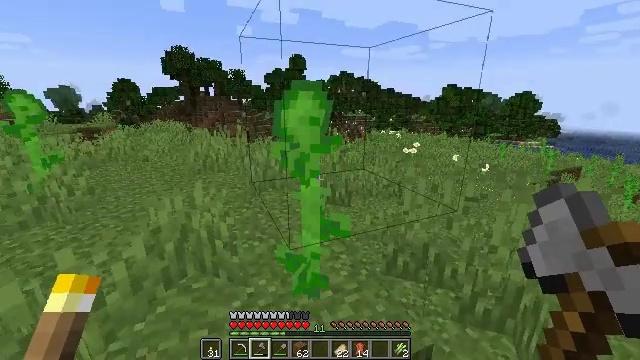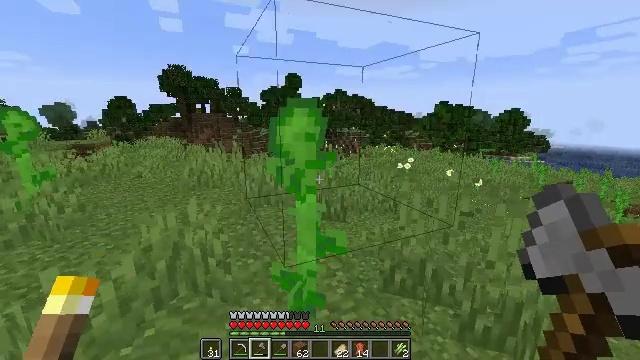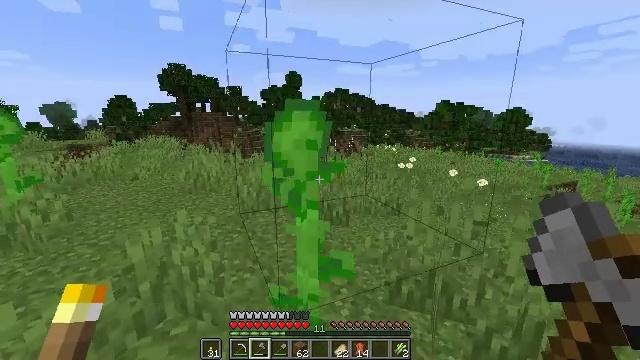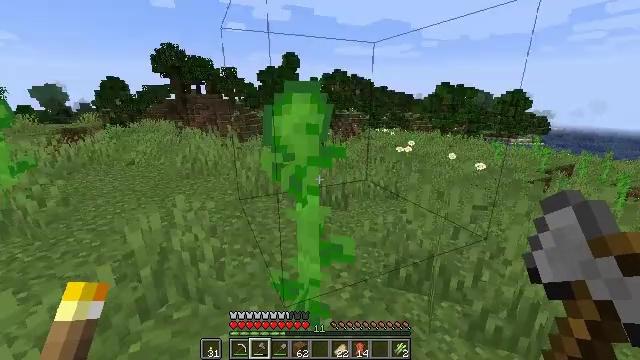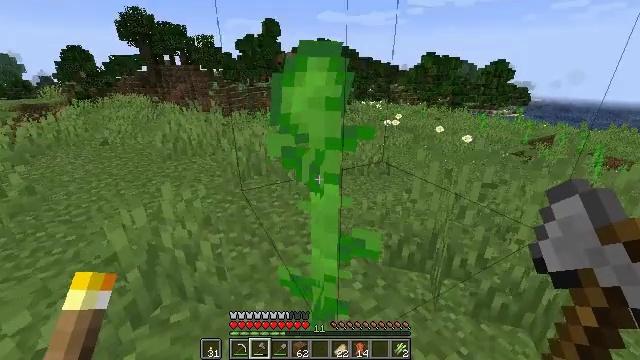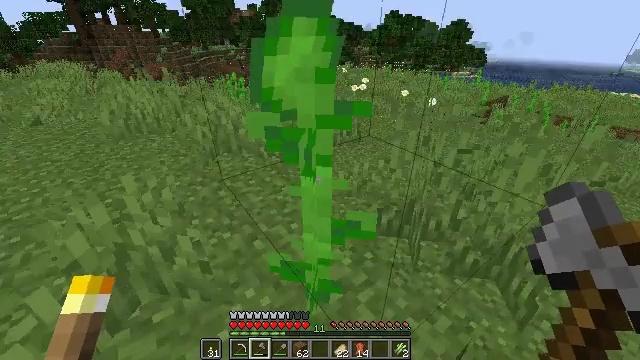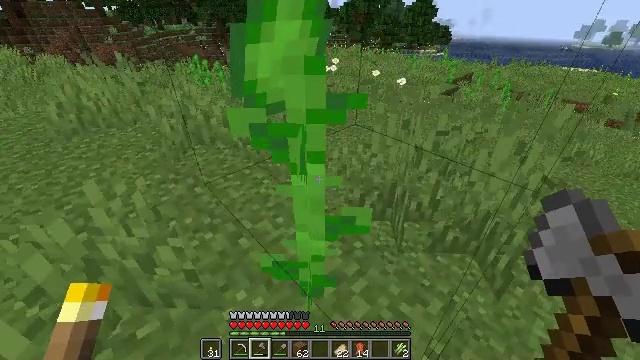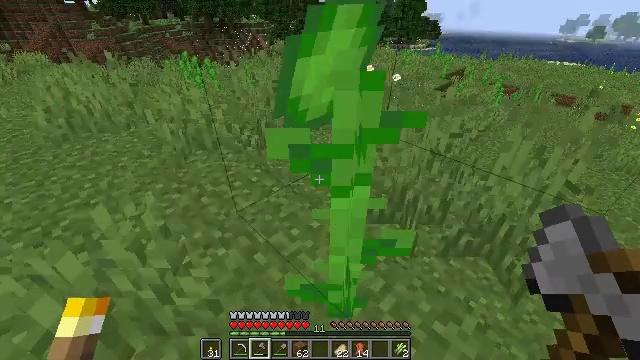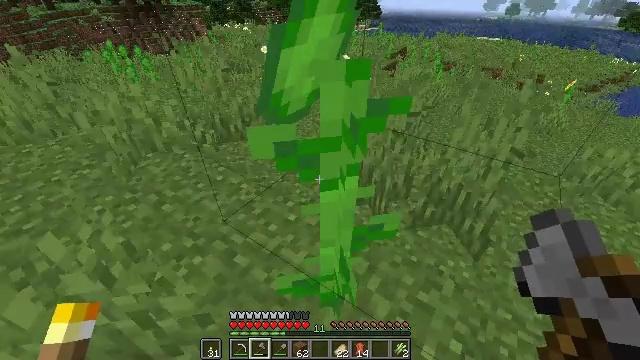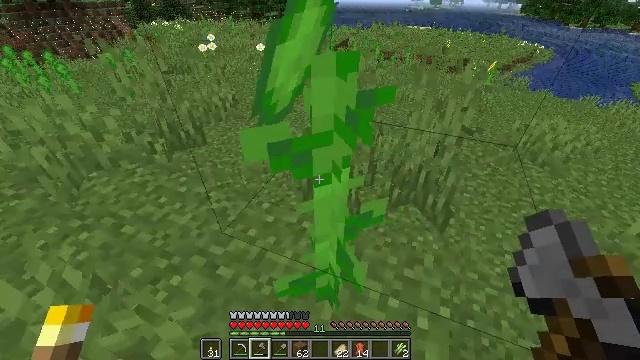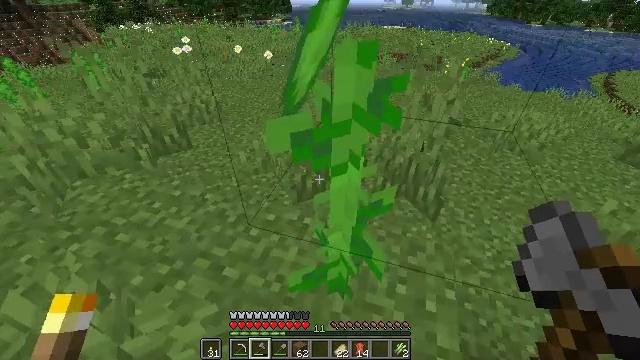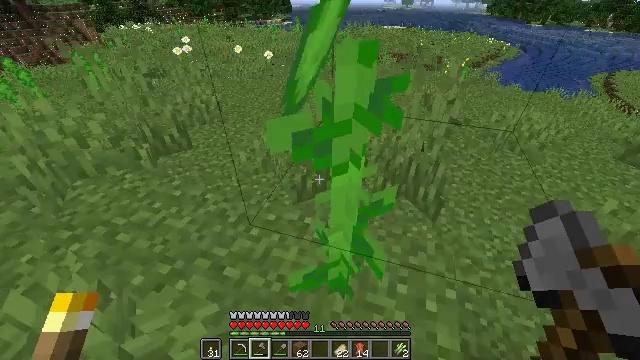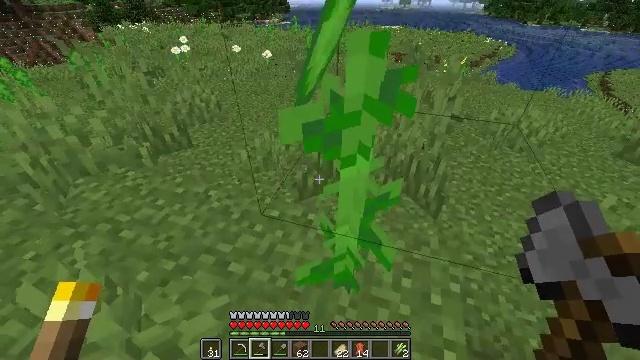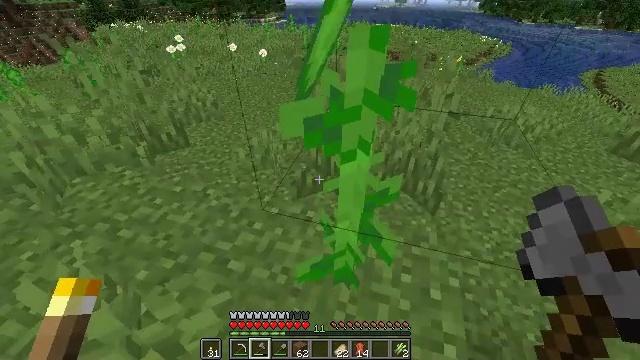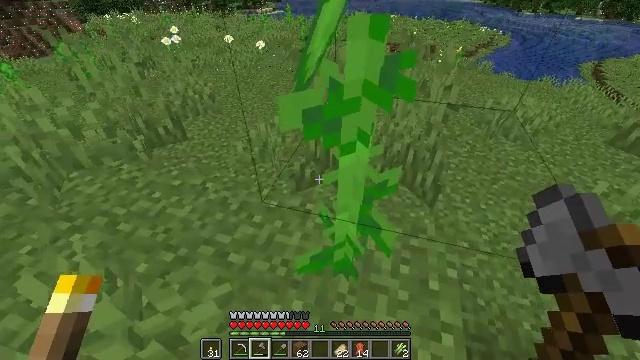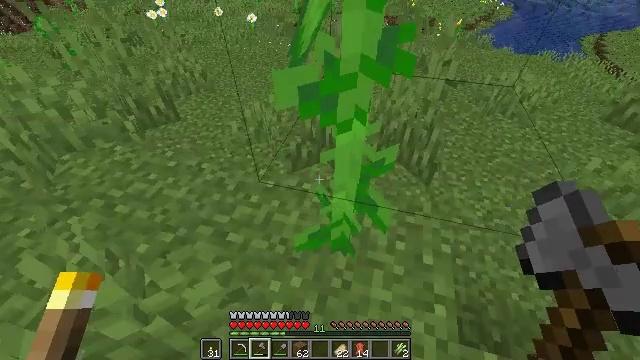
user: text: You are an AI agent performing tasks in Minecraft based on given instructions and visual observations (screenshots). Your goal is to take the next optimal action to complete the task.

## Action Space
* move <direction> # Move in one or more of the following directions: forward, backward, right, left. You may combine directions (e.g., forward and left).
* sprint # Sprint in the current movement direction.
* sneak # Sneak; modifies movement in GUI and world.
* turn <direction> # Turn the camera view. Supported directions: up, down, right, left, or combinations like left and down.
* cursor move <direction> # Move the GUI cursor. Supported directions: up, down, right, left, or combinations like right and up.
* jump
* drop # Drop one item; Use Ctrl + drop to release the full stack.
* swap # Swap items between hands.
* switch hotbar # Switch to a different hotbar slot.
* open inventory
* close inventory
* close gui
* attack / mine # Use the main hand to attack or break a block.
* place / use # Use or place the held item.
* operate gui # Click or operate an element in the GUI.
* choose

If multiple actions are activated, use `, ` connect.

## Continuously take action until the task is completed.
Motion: motion action
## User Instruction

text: Collect sunflower from the field.
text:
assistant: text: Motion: move forward, turn right and up
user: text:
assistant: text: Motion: move forward
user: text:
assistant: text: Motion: move forward and move left, turn down
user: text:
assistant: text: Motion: move forward and move left, turn right and down
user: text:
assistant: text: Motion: move forward and move left, turn right and down
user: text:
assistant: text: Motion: move forward and move left, turn right and down
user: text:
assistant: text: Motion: move left, turn right
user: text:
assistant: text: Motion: move left, turn right and down
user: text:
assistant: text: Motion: turn right and down
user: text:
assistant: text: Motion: turn right
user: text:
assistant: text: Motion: no_op
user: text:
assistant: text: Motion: no_op
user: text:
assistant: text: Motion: no_op
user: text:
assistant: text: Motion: turn down
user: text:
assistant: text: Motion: turn right and down
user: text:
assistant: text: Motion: turn down
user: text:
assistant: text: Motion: turn down
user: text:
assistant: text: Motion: turn down
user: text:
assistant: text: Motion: turn right and down, attack / mine
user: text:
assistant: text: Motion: attack / mine
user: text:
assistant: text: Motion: attack / mine
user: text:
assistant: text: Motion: no_op
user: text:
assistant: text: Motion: no_op
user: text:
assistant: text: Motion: no_op